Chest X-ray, PA view. Patient: 47 years old, sex F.
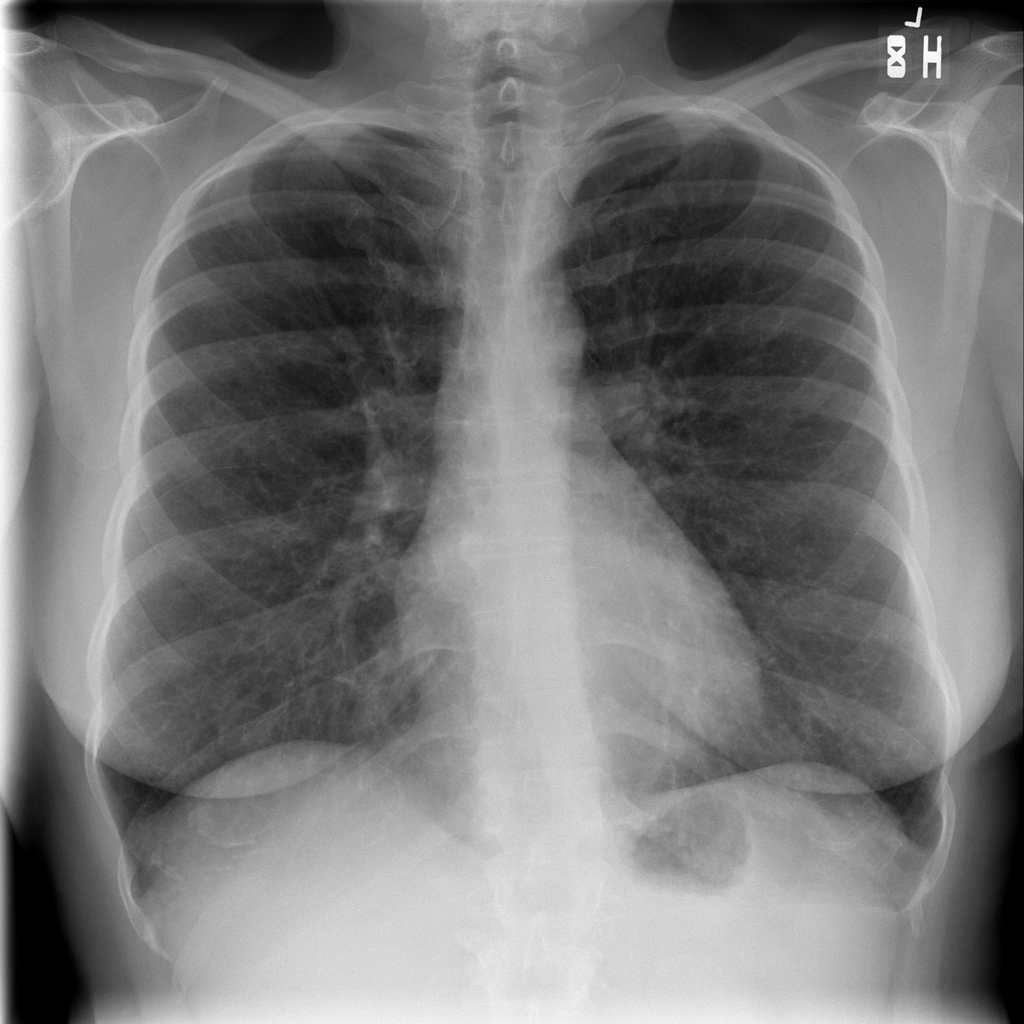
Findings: No Finding